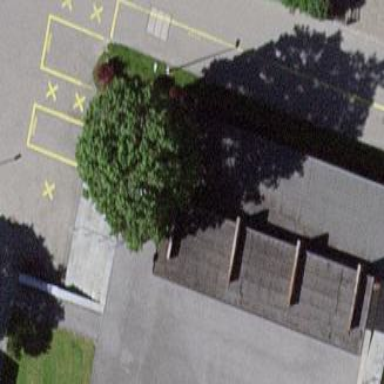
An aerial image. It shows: View of roof of building.